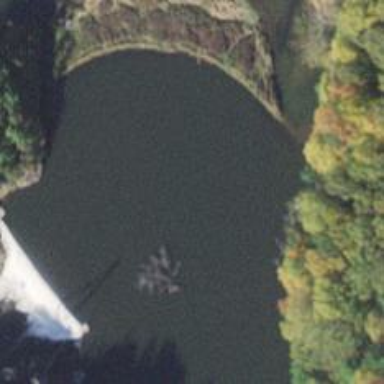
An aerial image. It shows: Reservoir area.